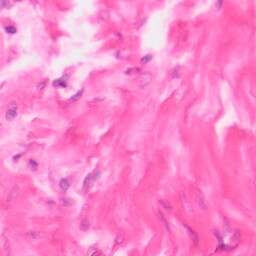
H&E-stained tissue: Colon